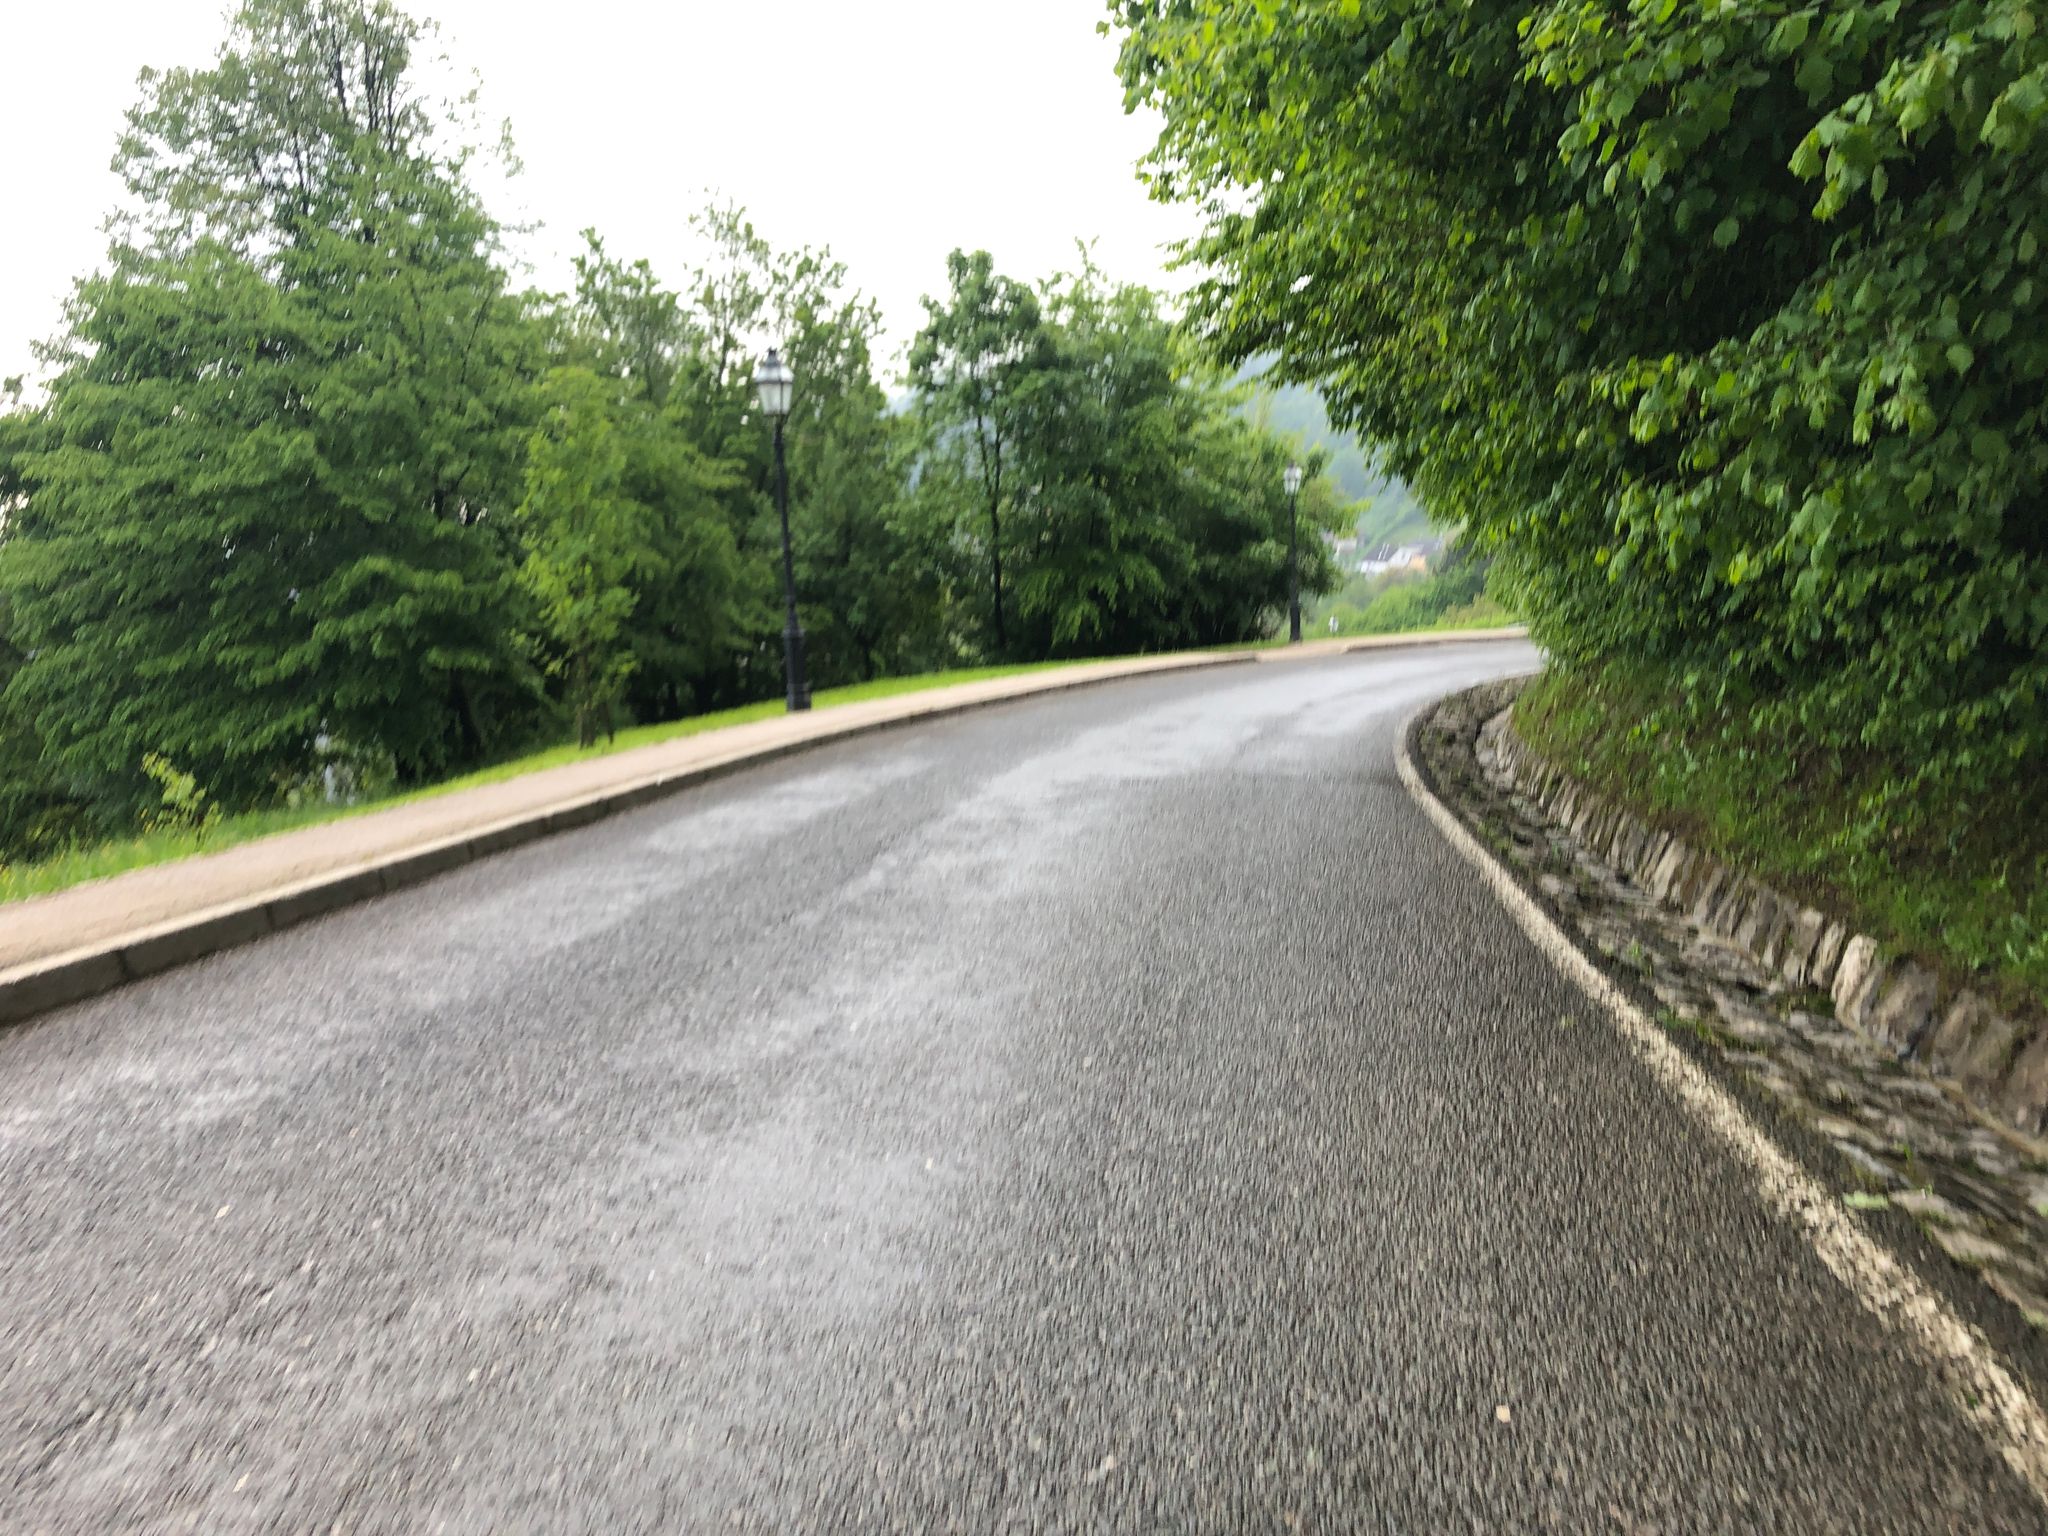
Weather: clear
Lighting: day
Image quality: slightly poor
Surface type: cycling surface
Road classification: track, steps
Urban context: urban centre
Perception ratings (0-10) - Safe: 6.34, Lively: 2.67, Beautiful: 9.55, Boring: 6.41, Depressing: 7.43, Wealthy: 3.97